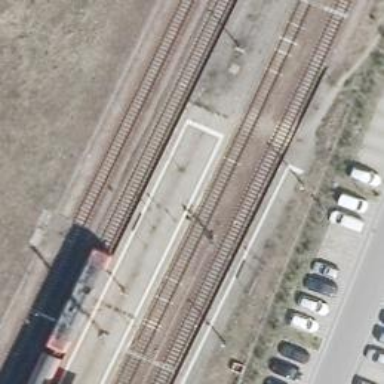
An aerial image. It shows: Railway signal.